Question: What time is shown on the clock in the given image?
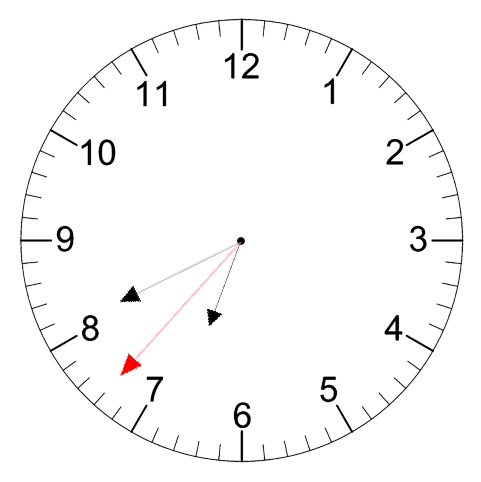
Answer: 06:40:37